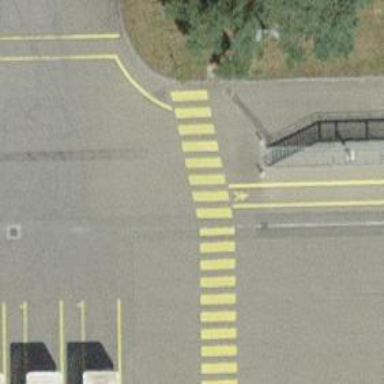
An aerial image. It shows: Marked crossing with zebra markings.